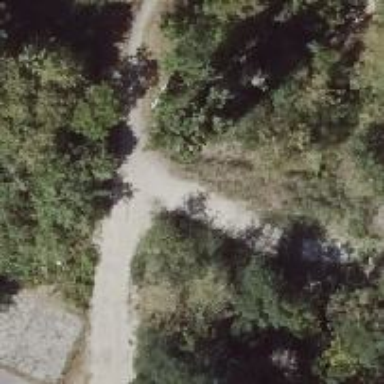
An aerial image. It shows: Path on the ground.